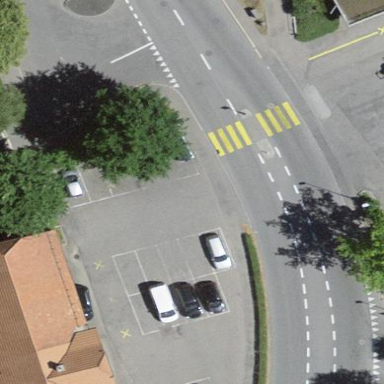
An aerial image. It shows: Parking area with asphalt surface.